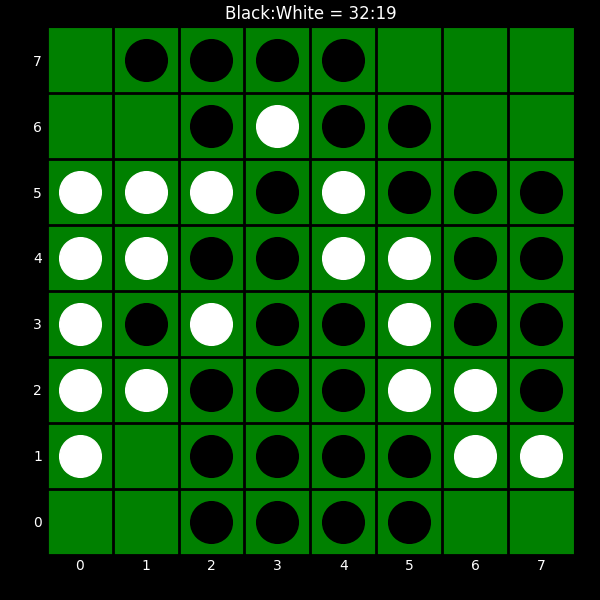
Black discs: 32
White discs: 19